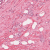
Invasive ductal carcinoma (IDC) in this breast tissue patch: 1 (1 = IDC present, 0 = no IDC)